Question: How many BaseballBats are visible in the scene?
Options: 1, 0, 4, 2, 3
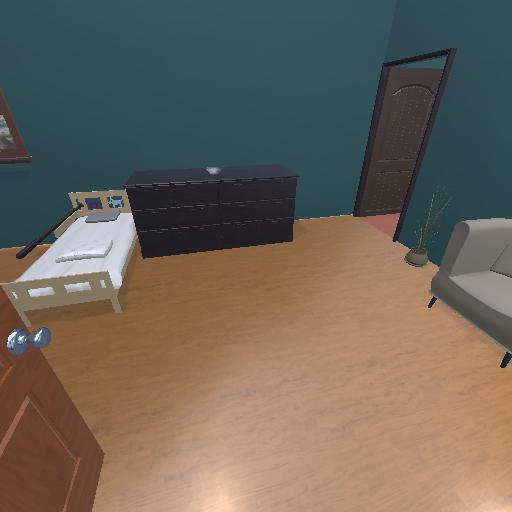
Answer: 1